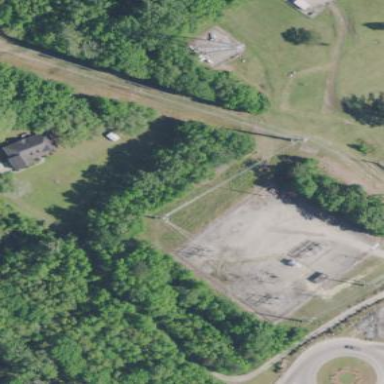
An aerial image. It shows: Distribution power substation secured by fence.